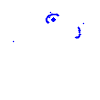
Particle: proton